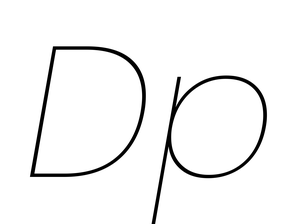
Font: Poppins-ThinItalic